Question: I am having trouble with vertical line between two divs.

My code:
<URL>
'''
.one, .two{
width: 100%;
display:block;
height:200px;
'''
}
If I put border right or left that's not gonna help me to solve my problem.
Any ideas?
Thank you.
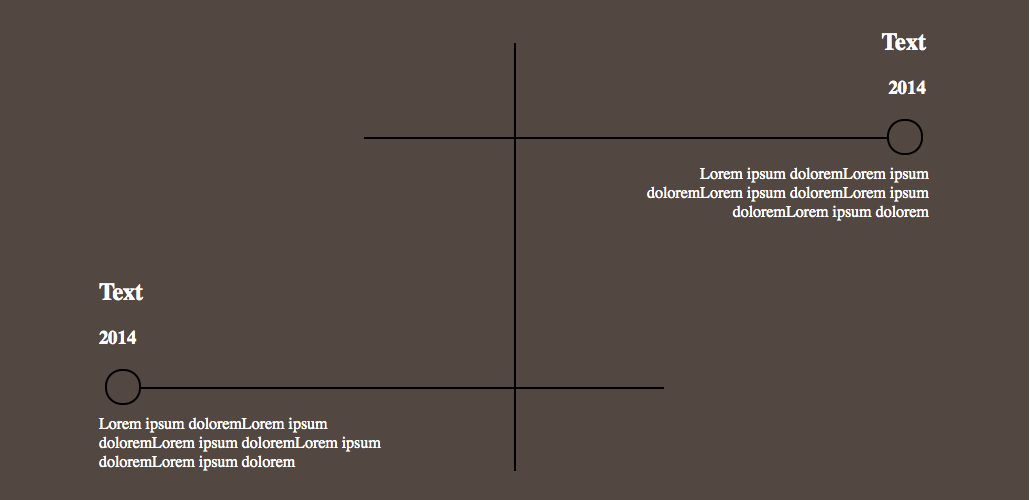
Answer: Use the horizontal rule tag to create vertical lines: '<hr width="1" size="500">', plus 'position: absolute' to control where the line goes. <URL>.
You'll have to adjust the top, right, bottom, and left values relative to your layout.